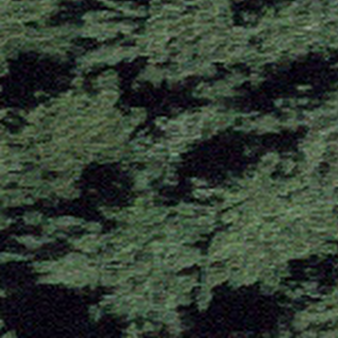
Label: other